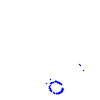
Particle: proton